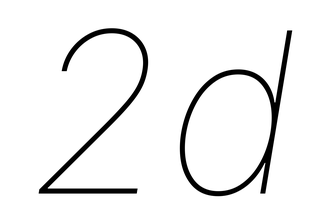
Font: Inter-Italic_Thin_Italic